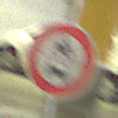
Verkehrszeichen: VerbotKraftfahrzeuge
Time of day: NotSpecified
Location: Indoor (Special)
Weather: NotSpecified
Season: NotSpecified
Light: Artificial